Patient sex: M
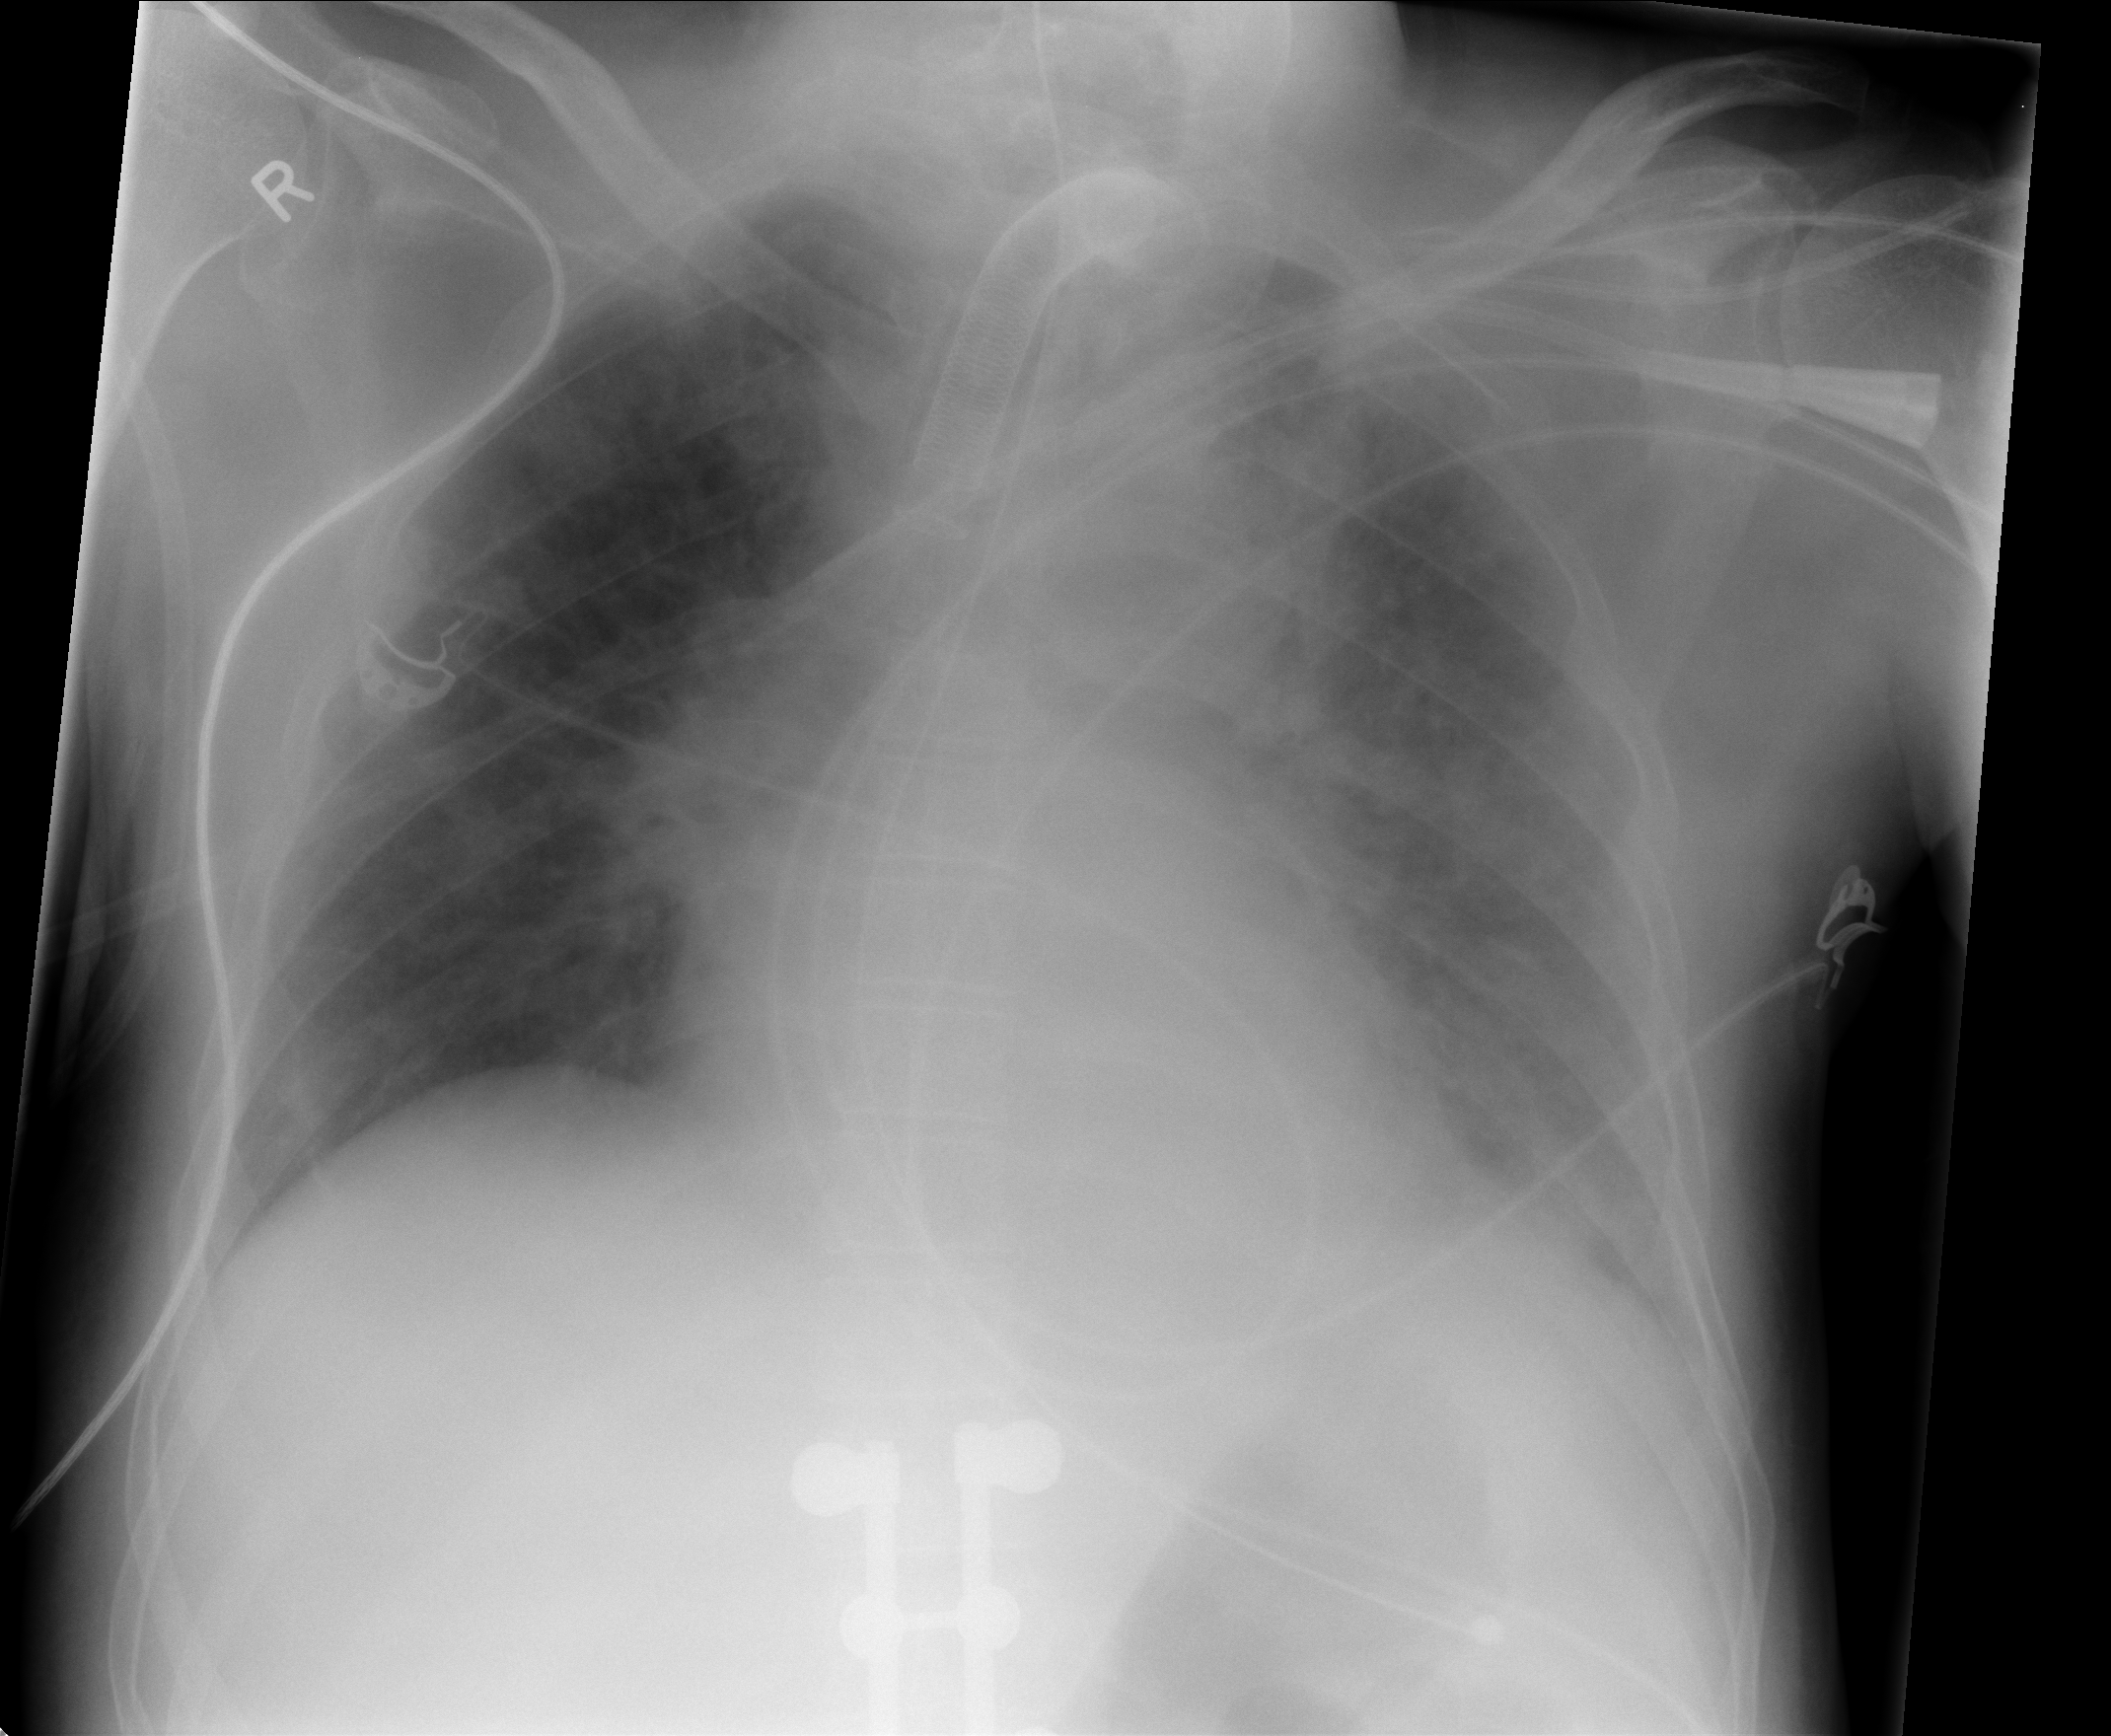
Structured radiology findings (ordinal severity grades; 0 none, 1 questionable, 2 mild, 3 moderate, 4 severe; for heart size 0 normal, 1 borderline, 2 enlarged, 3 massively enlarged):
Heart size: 1
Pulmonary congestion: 3
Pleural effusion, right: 0
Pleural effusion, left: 2
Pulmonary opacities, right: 3
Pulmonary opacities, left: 3
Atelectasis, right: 2
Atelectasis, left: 2